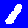
Digit: 1